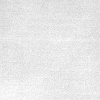
Atmospheric dust classification: dusty